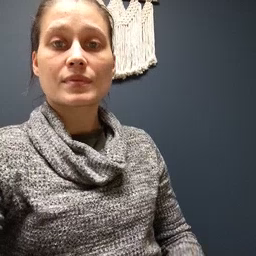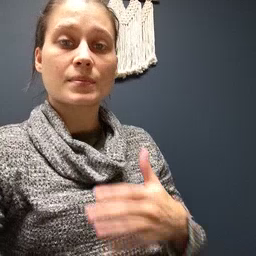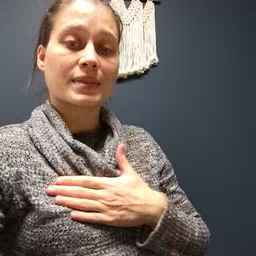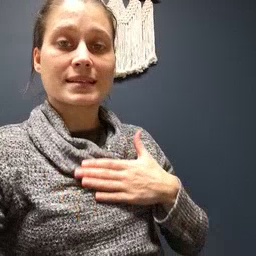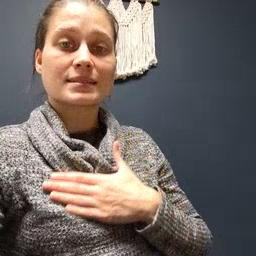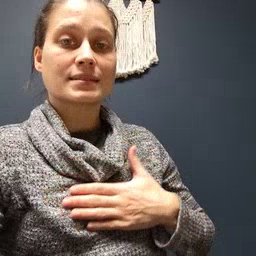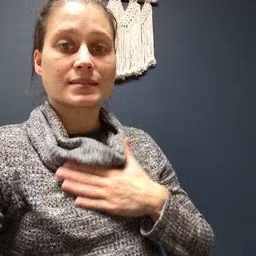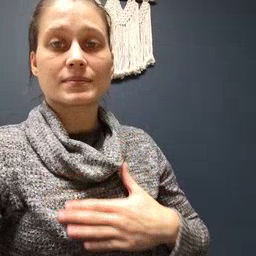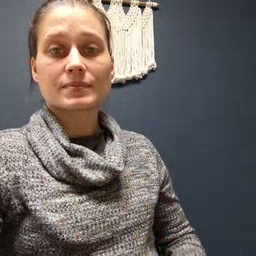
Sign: please